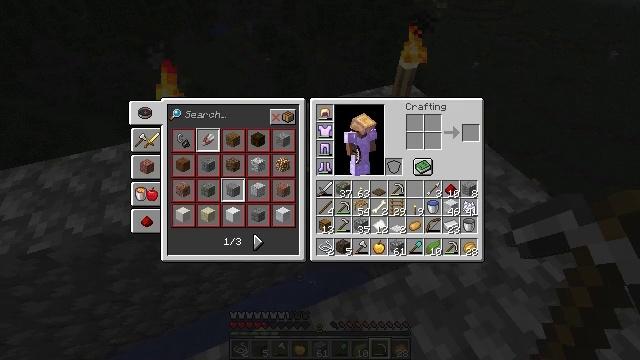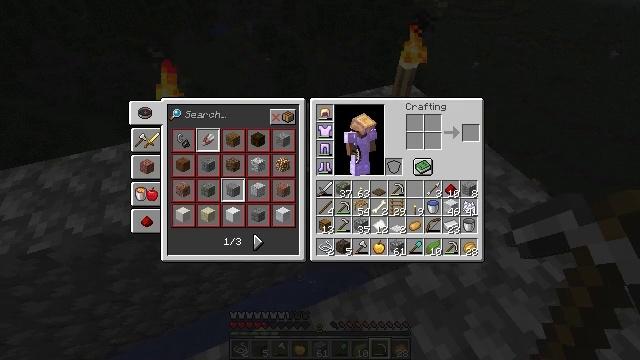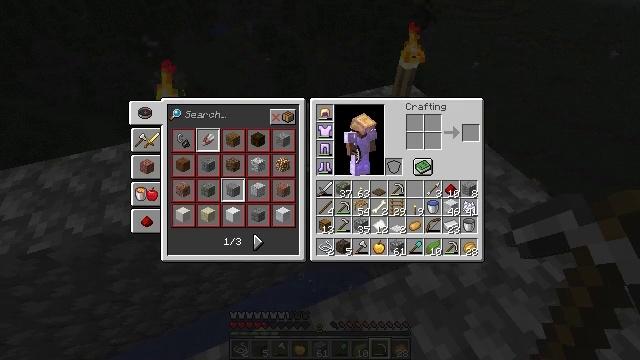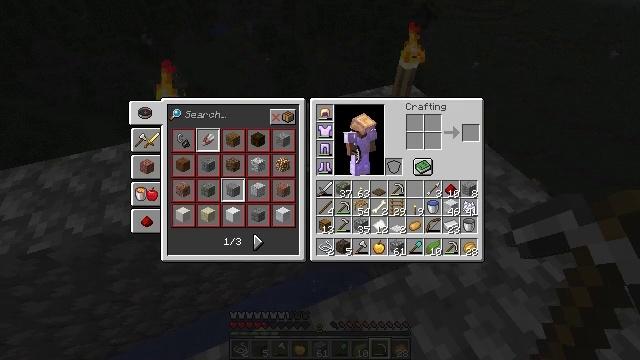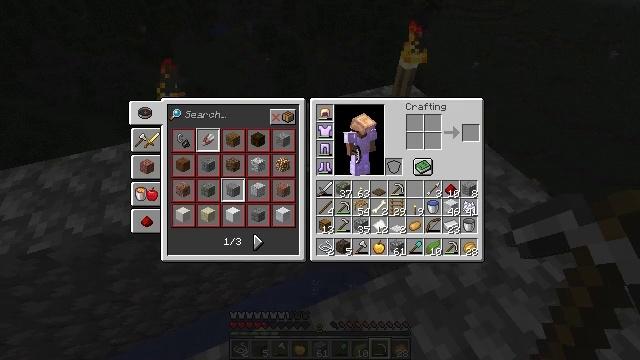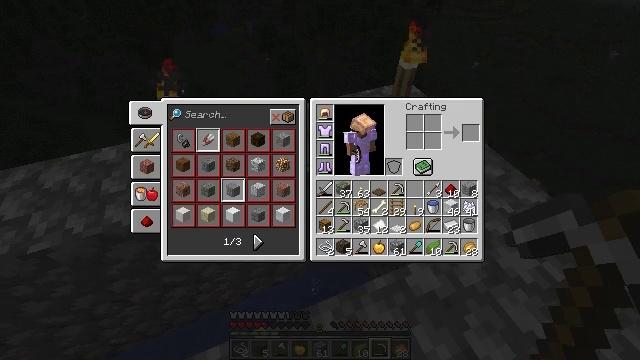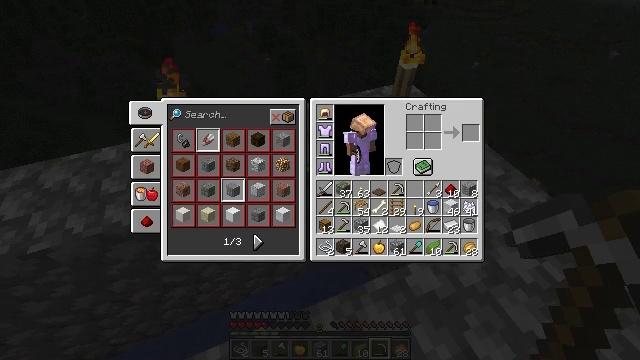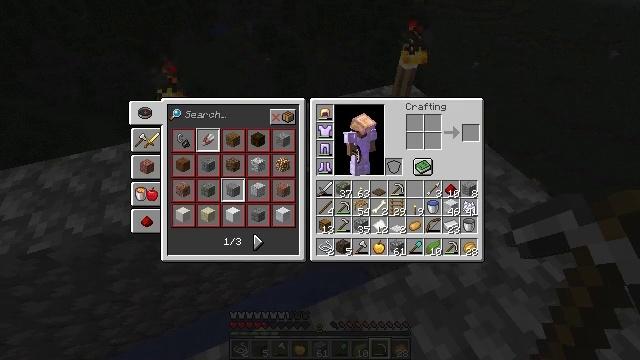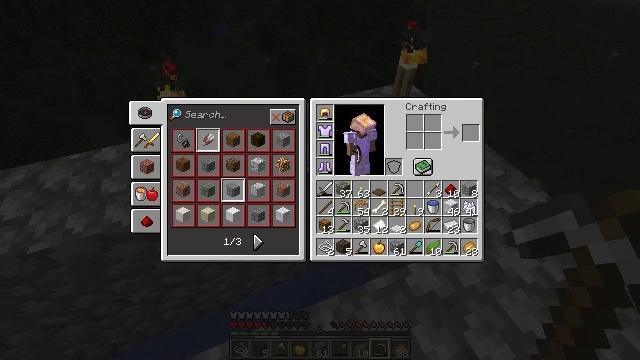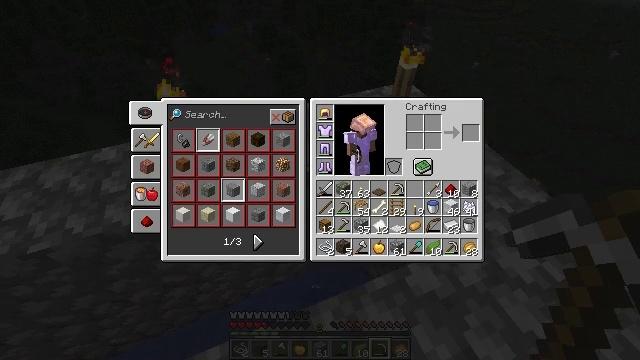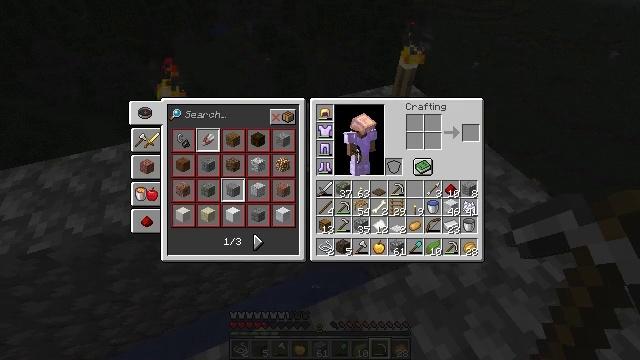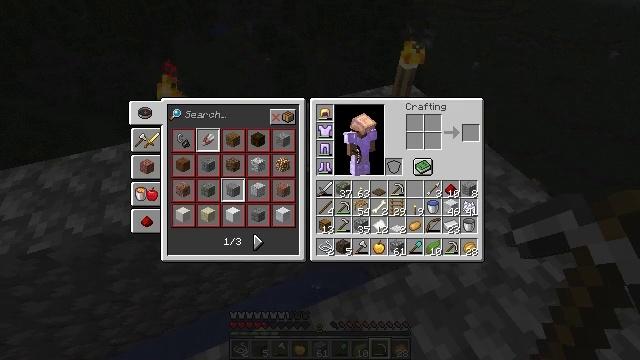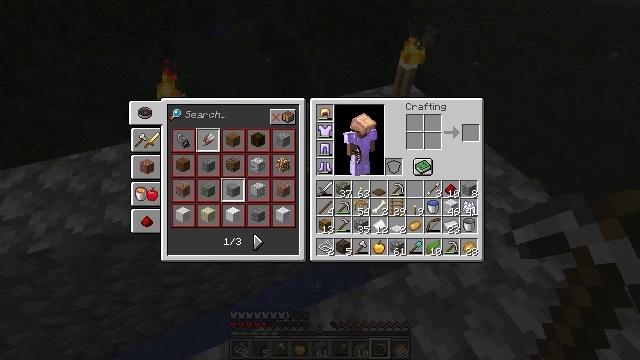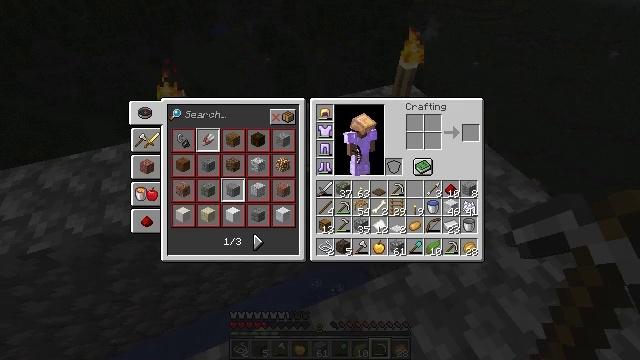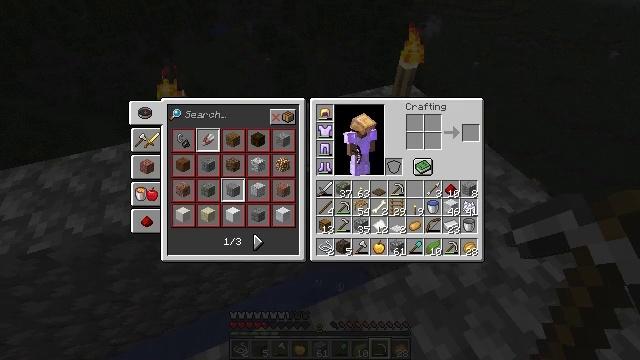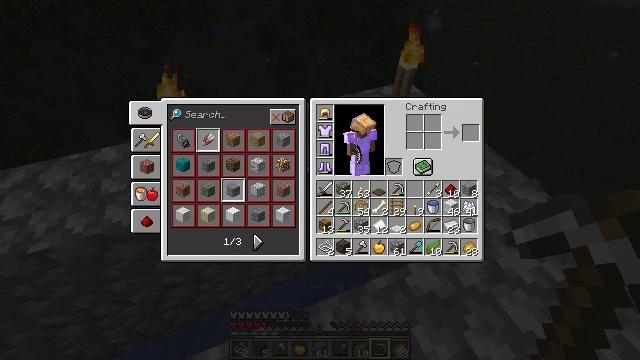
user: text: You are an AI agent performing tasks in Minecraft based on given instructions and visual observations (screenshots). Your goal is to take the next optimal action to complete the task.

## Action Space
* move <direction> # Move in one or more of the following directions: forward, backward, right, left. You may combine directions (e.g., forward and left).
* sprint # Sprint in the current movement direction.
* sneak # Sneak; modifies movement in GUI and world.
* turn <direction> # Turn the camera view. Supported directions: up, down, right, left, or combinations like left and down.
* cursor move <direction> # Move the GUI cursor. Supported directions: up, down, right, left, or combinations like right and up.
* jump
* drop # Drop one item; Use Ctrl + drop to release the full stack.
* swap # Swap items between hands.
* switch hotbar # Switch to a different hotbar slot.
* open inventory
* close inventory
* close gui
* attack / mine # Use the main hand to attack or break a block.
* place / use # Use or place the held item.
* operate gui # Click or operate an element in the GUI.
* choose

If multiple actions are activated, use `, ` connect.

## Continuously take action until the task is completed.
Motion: motion action
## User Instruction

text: Form a heavy weighted pressure plate inside the crafting table.
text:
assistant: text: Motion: no_op
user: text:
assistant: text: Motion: no_op
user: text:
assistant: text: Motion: no_op
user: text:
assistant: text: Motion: no_op
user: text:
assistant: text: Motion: no_op
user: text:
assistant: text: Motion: no_op
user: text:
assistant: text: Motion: no_op
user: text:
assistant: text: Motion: no_op
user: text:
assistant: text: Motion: no_op
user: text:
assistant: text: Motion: no_op
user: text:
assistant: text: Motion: no_op
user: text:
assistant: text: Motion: no_op
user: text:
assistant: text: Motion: no_op
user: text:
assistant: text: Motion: no_op
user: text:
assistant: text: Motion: no_op
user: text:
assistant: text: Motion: no_op
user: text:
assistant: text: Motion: no_op
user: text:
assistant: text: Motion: no_op
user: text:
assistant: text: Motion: no_op
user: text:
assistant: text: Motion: no_op
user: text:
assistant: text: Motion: turn left
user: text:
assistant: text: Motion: turn left
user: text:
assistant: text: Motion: turn left and up
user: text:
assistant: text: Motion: turn left and up
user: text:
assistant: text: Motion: turn left and up
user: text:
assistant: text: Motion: turn left and up
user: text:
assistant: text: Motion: turn left
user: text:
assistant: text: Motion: no_op
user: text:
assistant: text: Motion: no_op
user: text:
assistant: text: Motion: no_op